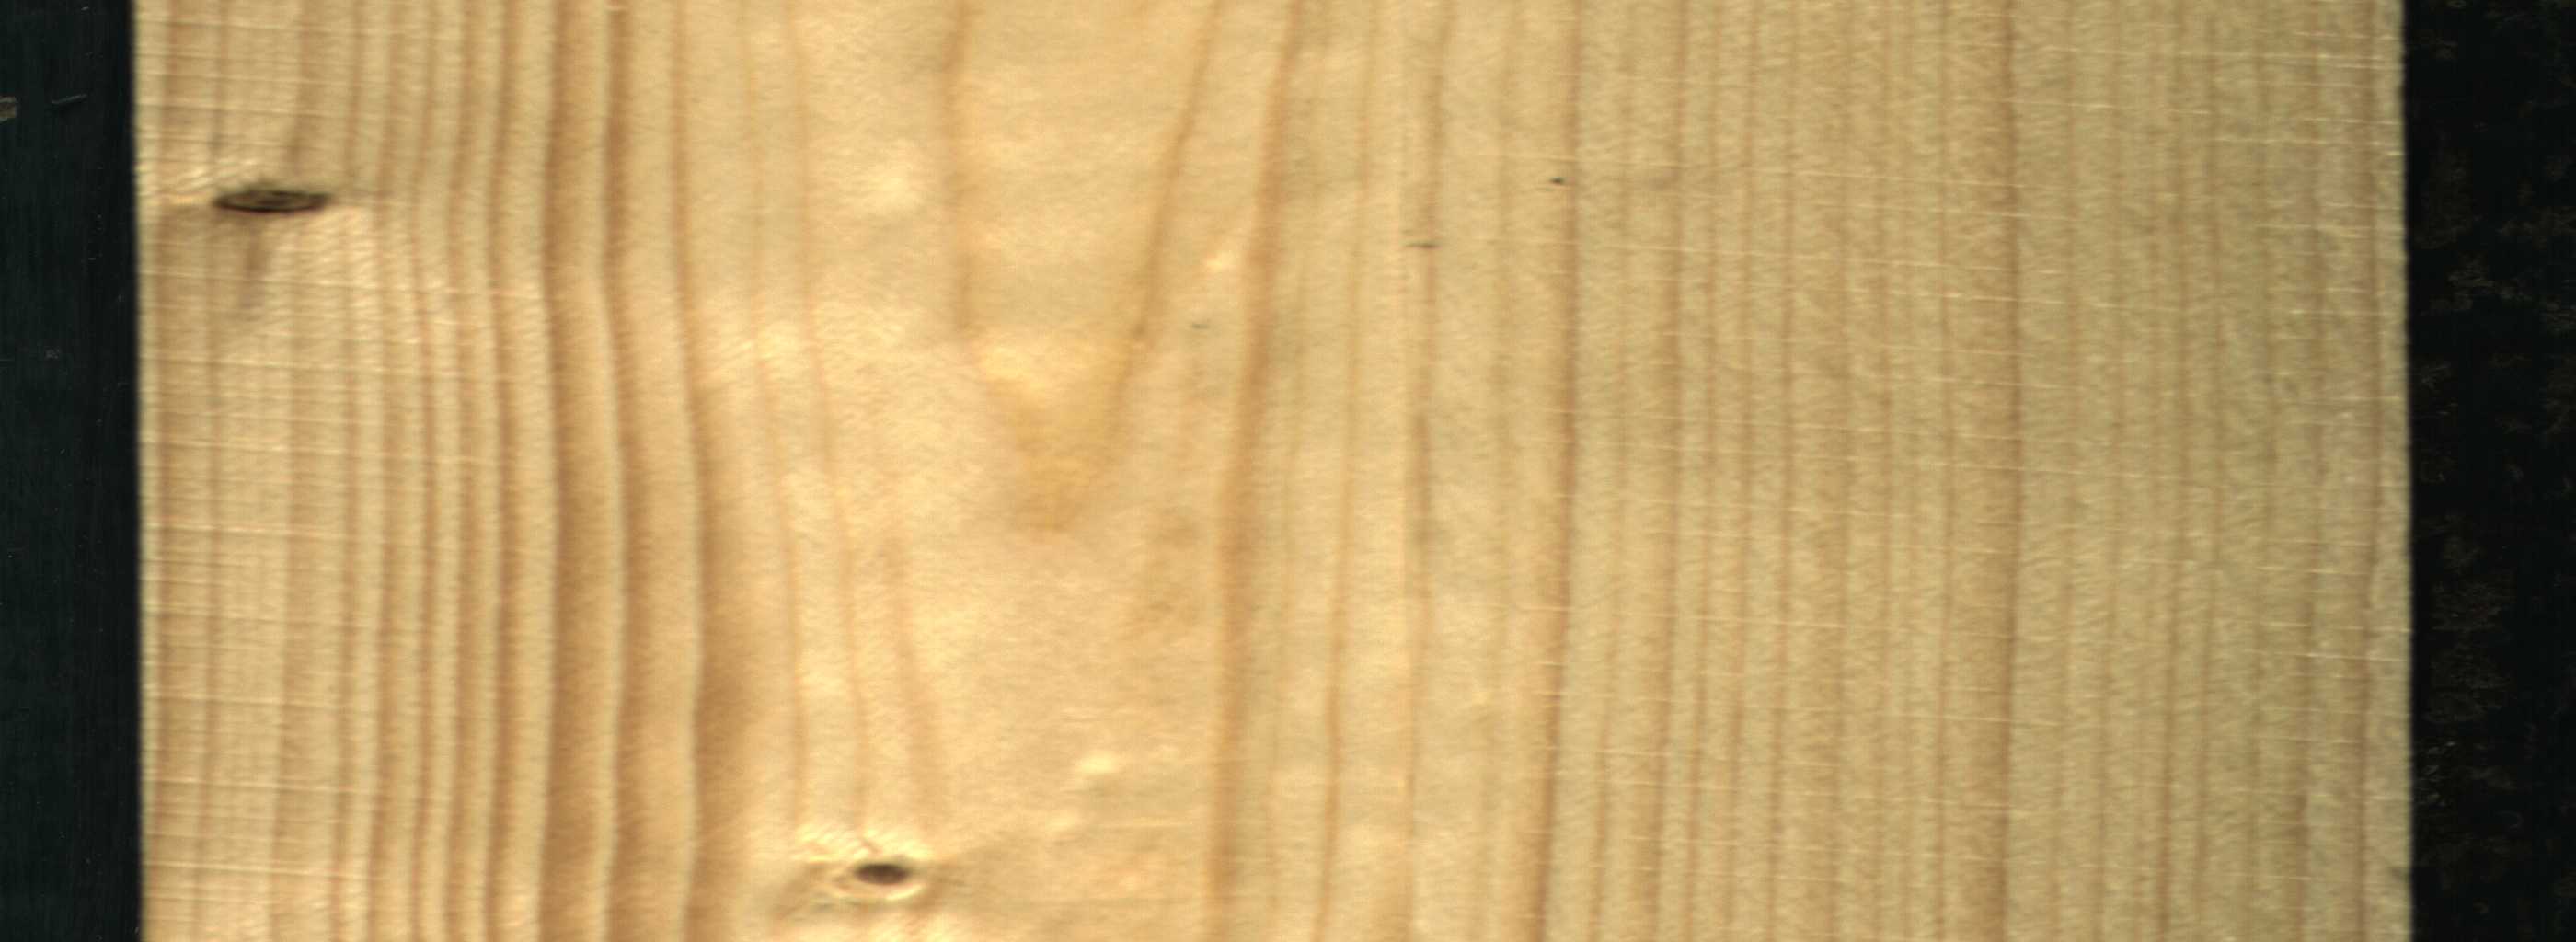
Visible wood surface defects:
Live_Knot
Live_Knot